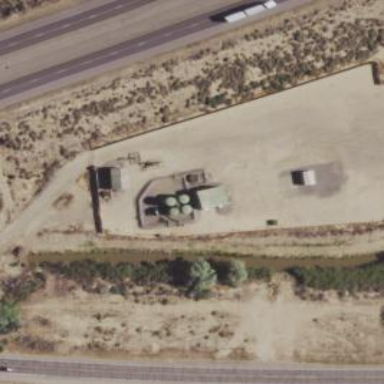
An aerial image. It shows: Storage tank that is man-made.